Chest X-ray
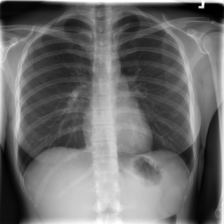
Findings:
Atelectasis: negative
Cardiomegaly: negative
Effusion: negative
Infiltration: negative
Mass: negative
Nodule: negative
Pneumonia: negative
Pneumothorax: negative
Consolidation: negative
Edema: negative
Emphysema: negative
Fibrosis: negative
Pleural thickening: negative
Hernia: negative